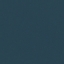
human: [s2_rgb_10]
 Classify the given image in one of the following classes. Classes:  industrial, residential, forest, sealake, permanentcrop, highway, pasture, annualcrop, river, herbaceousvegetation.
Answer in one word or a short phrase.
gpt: SeaLake